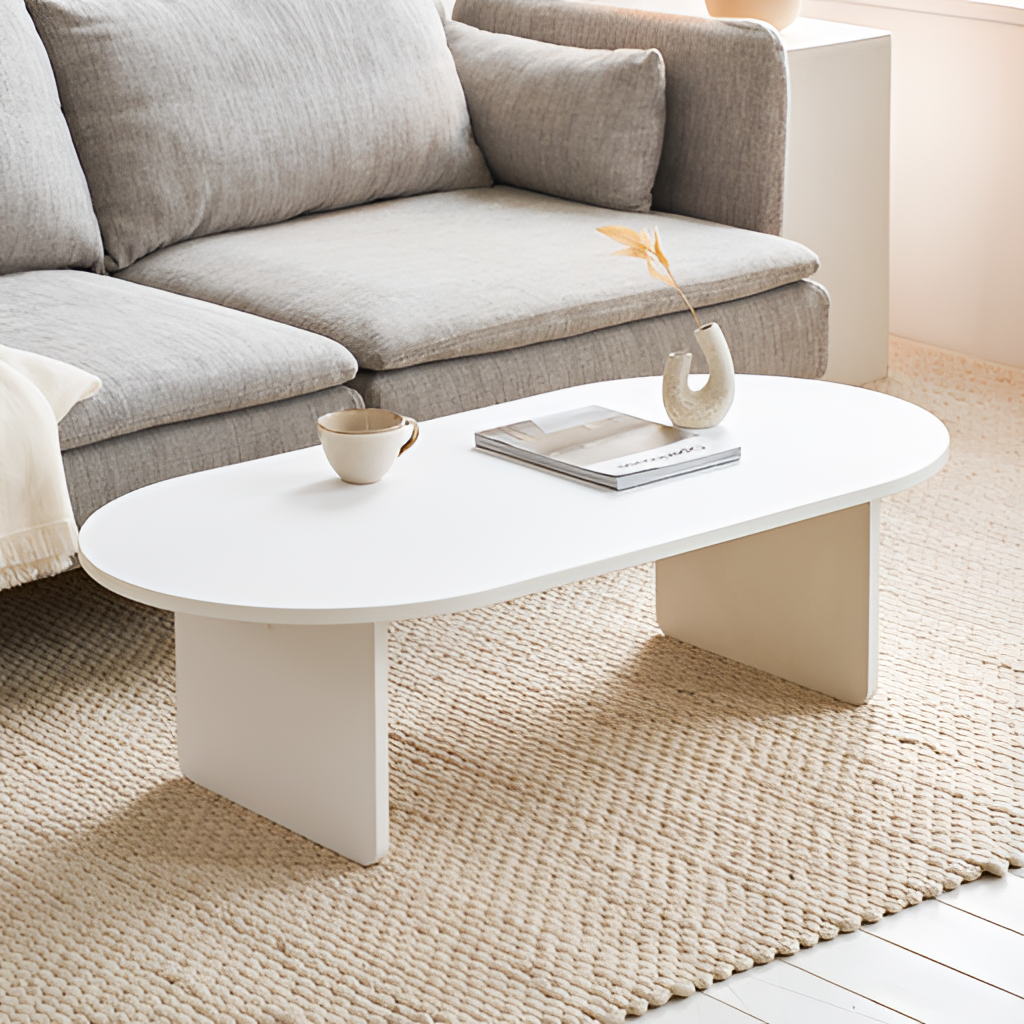
wood coffee table, living room, beige paint wallpaper, with solid pattern, minimalist, beige wood flooring, with plank pattern